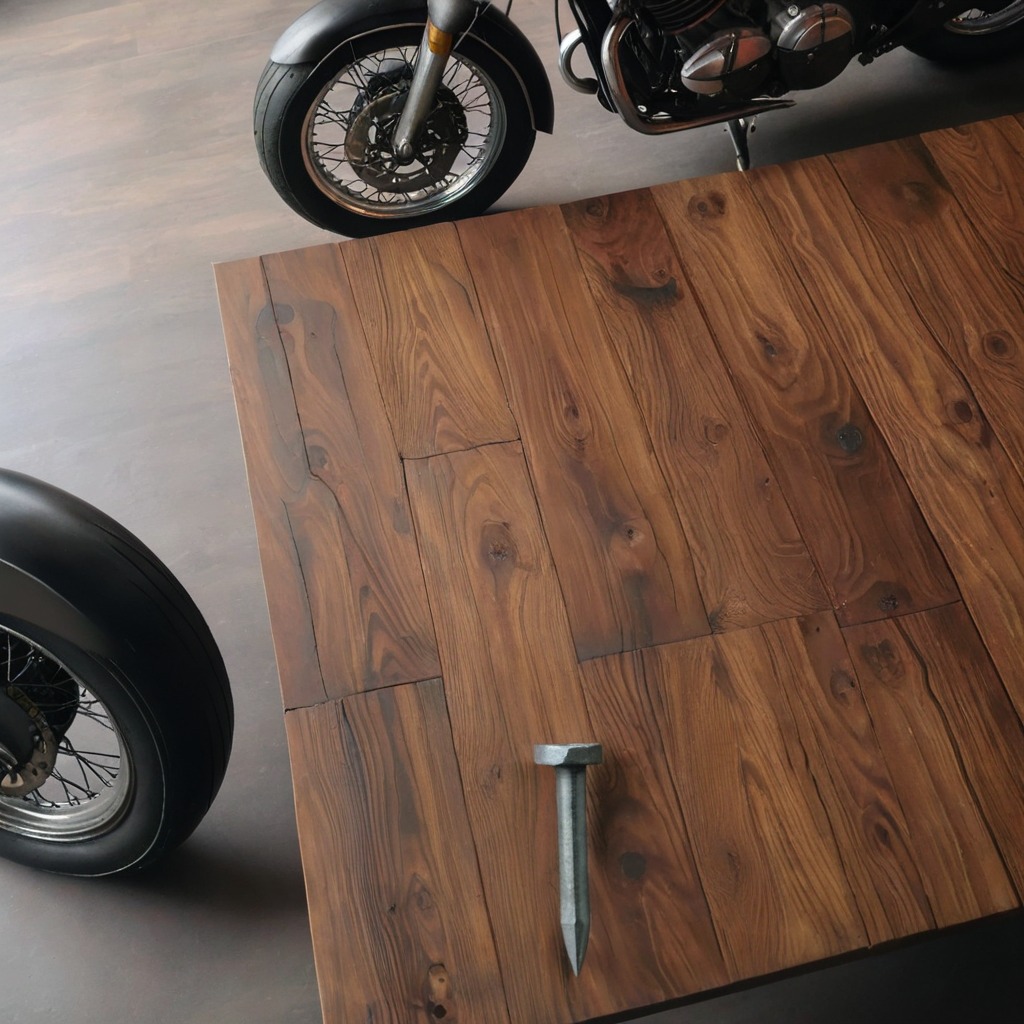
An iron nail is lying on the oil-spilled wooden table in a vintage motorcycle garage.